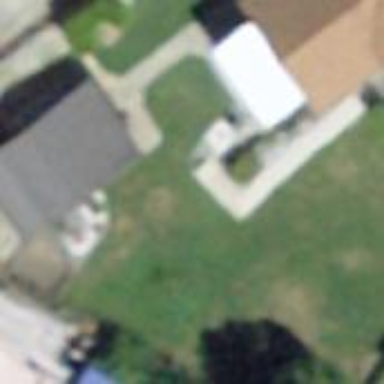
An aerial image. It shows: Garage building.